Question: I have a tab bar application and when I display a modal view controller, the content screen is offset by about 20 pixels to the top and left. It looks like this:
I'm presenting this view from the child view controller (detail view) of navigation controller (main view) of the tabview.
When I show the view, I'm hiding the tab bar and navigation bar but status bar is kept visible. Adjusting the view to be centered (through Interface Builder's Simulated Interface Elements->View Mode : Center) and changing the view's frame after a call to 'viewDidLoad' in the controller doesn't seem to shift it.
'''
- (void)viewDidLoad {
// this still doesn't cause it to shift
self.view.frame = CGRectMake(0, 20, 320, 460);
}
'''
What's the way to adjust this so that the content area is shown correctly?
I launch the child view like this:
'''
[detailController presentModalViewController:tvc animated:NO];
'''
The app's view controller hierarchy:
Tab view with two child navigation controllers are created in the app delegate and the nav controllers added to the TabBar's view controllers:
'''
tabBarController = [[UITabBarController alloc] init];
tabBarController.viewControllers = [NSArray arrayWithObjects:tab1ViewController,
tab2ViewController, nil];
[window addSubview:tabBarController.view];
'''
Each view controllers of the tab is created as a NavigationController with 1 view controller:
'''
// MainViewController inherits from UIViewController
[MainViewController *viewController = [[MainViewController alloc] initWithNib..];
tab1ViewController.viewControllers = [NSArray arrayWithObject:viewController];
'''
A detail view controller is launched with 'pushViewController' as a result of some action on tab1ViewController :
'''
DetailController *detailController = [[DetailController alloc]
initWithNibName:@"DetailView"
bundle:[NSBundle mainBundle]];
[self.navigationController pushViewController:detailController animated:YES];
[detailController release];
'''
It's from the detailController that I'm trying to launch the problem controller.
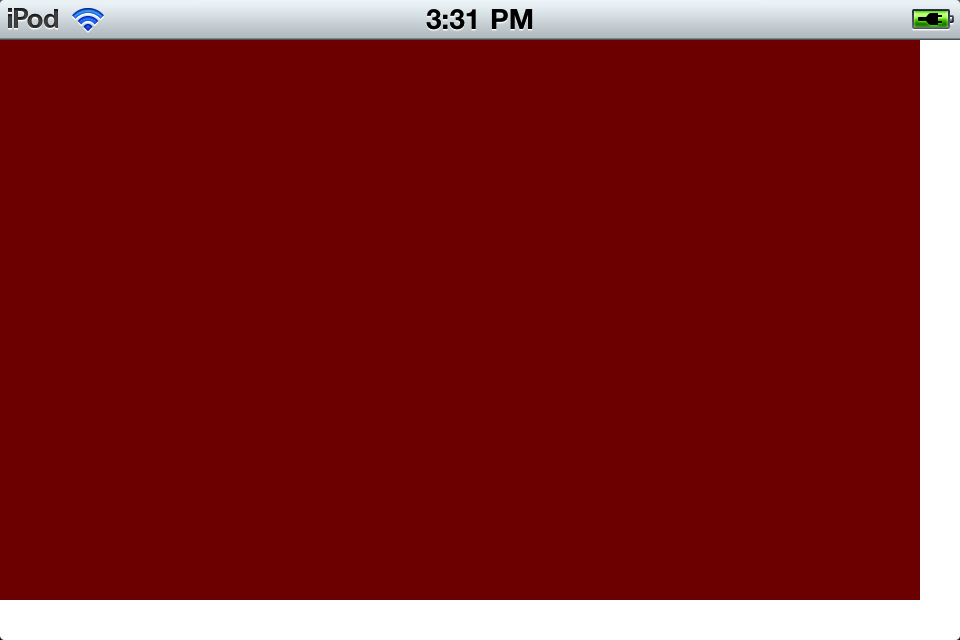
Answer: Some things to check right off: is "viewDidLoad" actually getting called?
If so, what is self.view.frame set to after the assignment?
Put an NSLog at the end that prints out the x, y, width, height, and see what's there.
Also, since the trouble vc is modal, it will occupy the entire screen.
"On iPhone and iPod touch devices, the view of modalViewController is always presented full screen."
HTH,
Mike